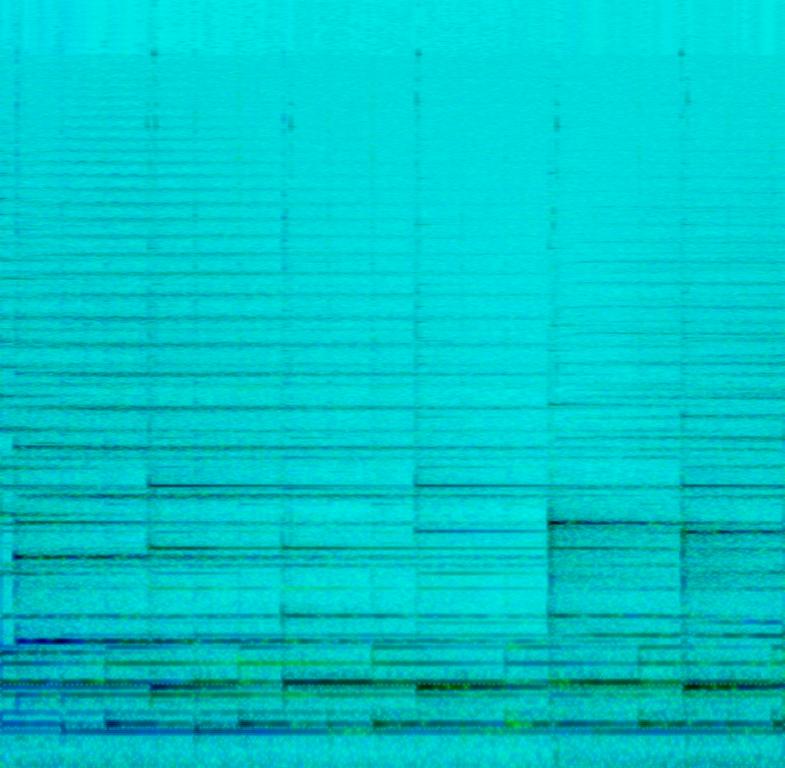
The low quality recording features a sustained strings melody over which there is a mellow arpeggiated harp melody being played. It sounds spooky, haunting and emotional - like something you would hear in thriller mystery movies.